Question: I've been given a folder with many .cs files and a .sln to work on with the express interest of designing a GUI for the entire project. The only problem is, I don't know how.
I have both Visual Studio 2010 and SharpDevelop 4.4 at my disposal; though I'd like to learn both evenly if possible, because I like open-source IDEs, but value experience in Visual Studio as well.
I can't find any information on how to enable design mode in this situation because of how narrow my experience is with the tools; You see, I know to right-click on a .cs file in order to view its code or design in Visual Studio 2010... but that isn't available here. The only item I can see is "view code", which is not what I'm trying to do.
If I can't the form, I'm wondering if I can just... create a new one? Since one does not exist?
Thank you for your help.
EDIT: A screenshot of what I see (blurred for security)
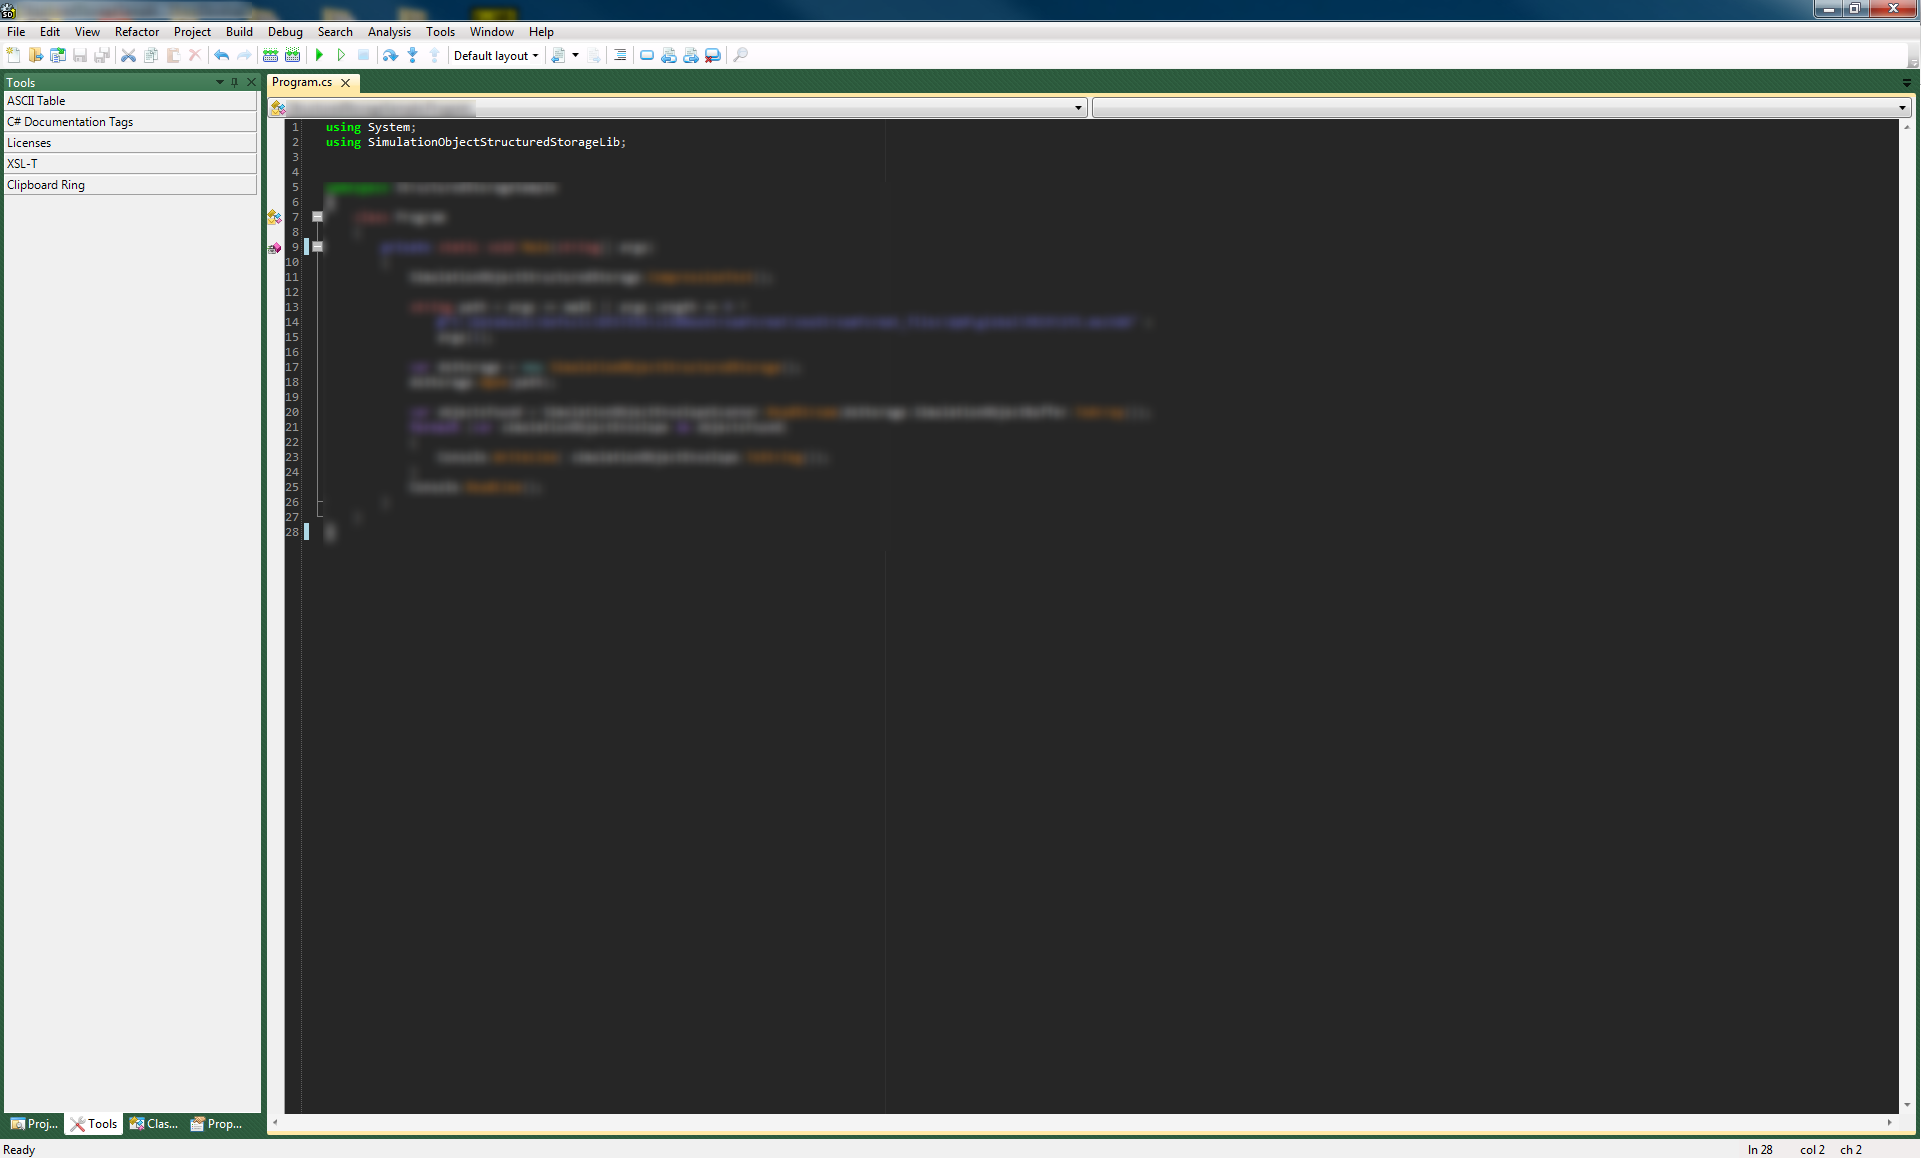
Answer: ## Abstract answer
The designer only makes sense for some types of files. For example, Windows Forms designer exists for classes that inherit 'System.Windows.Forms.Control', and when the relevant attributes for that file are set in the project.
## Practical answer
- - -
In Visual Studio you can switch between text and designer with a shortcut key (F7, Shift-F7) or context menu. In sharpdevelop use the "Source" and "Design" tabs.